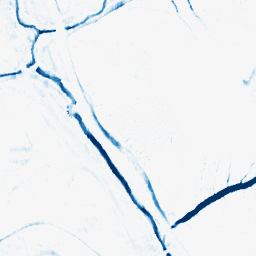
Category: morphological
Decomposition family: morphological_ellipse
Decomposition parameters: operation: closing
width: 10
height: 5
Upsampling method: quadratic
Upsampling parameters: scale: 2
Upsampling scale: 2